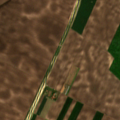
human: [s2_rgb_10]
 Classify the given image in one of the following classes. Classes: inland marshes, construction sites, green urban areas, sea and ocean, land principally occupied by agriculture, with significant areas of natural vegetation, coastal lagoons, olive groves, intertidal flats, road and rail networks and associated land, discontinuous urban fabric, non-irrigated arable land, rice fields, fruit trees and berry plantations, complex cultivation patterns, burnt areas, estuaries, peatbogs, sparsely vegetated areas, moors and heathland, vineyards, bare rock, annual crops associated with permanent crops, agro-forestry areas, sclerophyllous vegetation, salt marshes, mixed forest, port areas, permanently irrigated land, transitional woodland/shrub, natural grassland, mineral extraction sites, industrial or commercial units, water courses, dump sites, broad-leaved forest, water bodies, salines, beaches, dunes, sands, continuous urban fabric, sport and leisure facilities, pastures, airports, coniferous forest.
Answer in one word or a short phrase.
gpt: non-irrigated arable land, broad-leaved forest